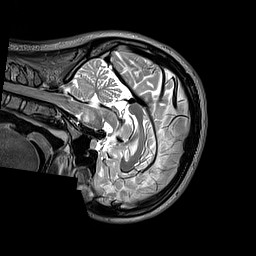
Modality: T2w
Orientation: sagittal
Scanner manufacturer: siemens
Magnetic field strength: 3 T
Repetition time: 3.2 s
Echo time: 0.406 s